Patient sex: M
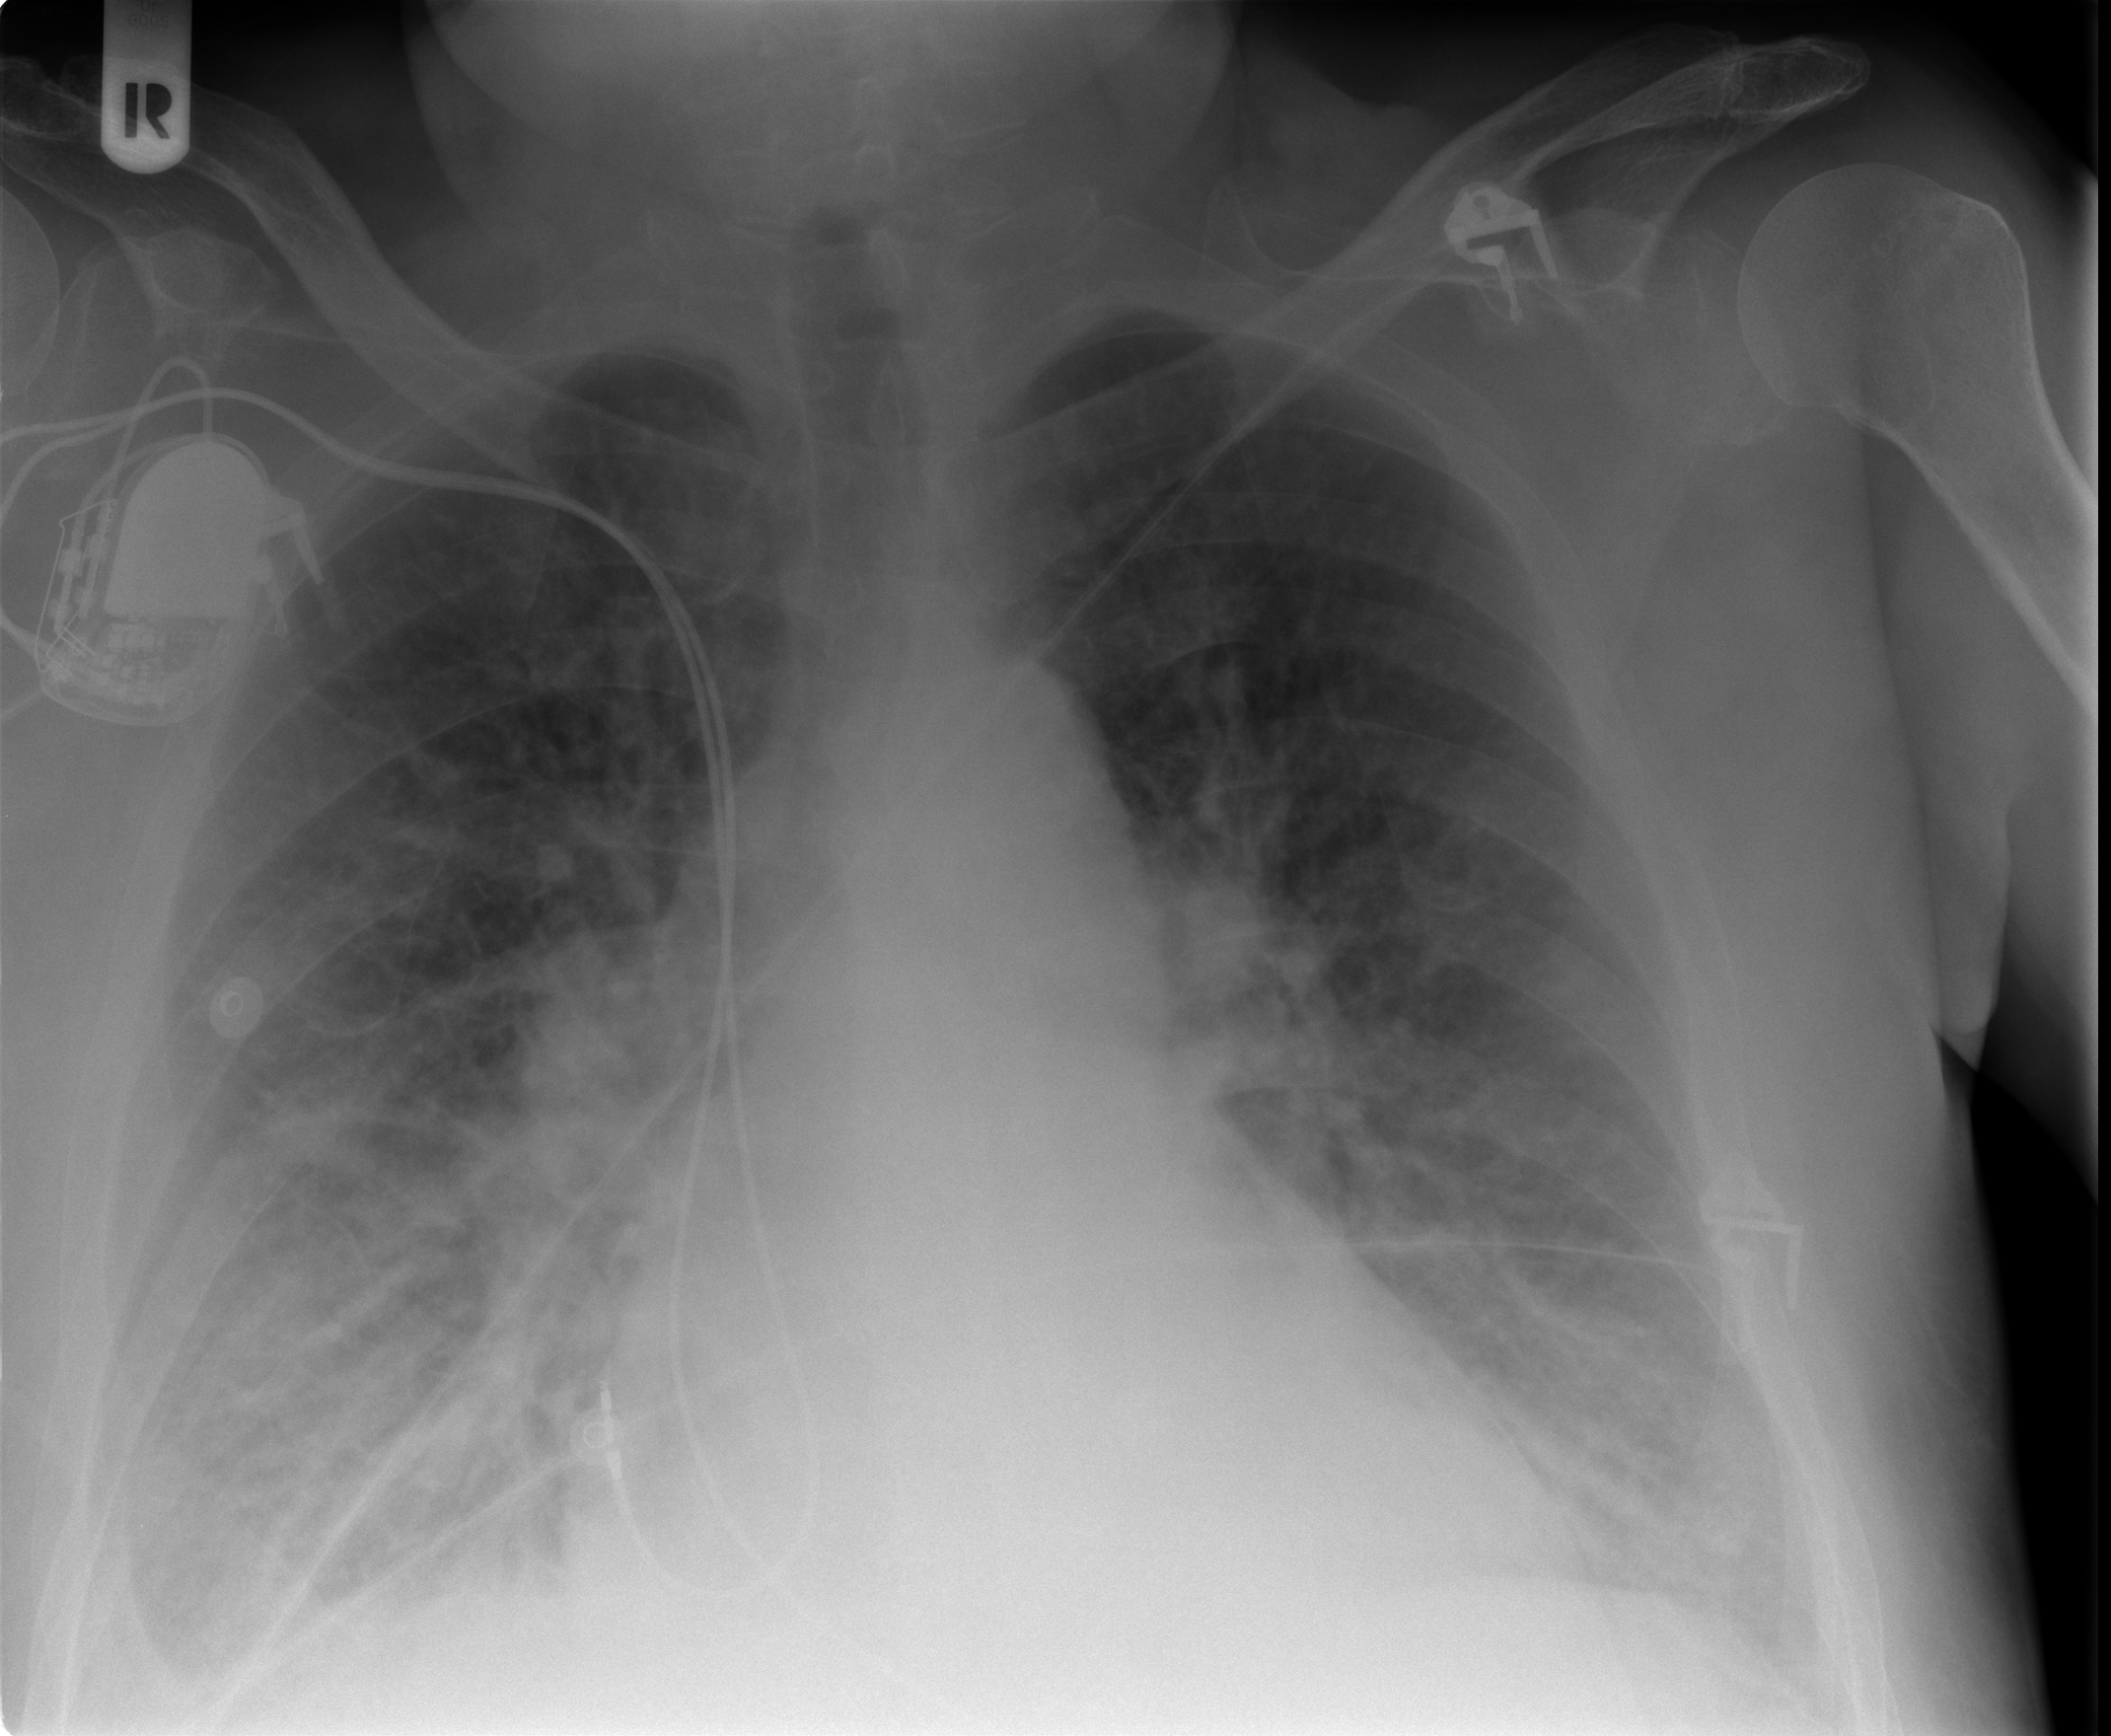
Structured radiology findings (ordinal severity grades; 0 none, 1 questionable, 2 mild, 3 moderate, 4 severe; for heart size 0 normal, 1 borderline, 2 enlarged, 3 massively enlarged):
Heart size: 2
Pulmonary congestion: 3
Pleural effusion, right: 2
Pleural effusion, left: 0
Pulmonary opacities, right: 0
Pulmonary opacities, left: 0
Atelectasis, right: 2
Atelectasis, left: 0